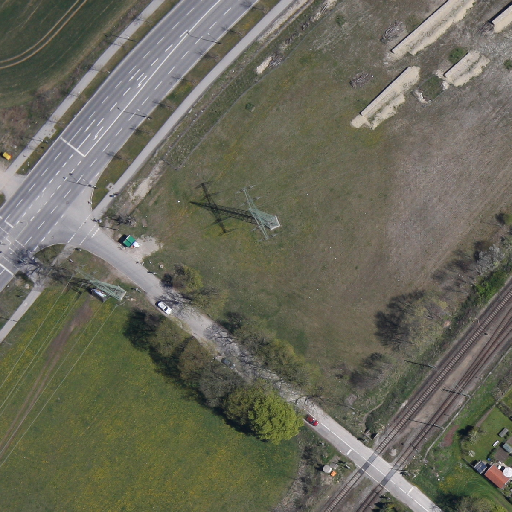
Referring expression: light-duty vehicle in the parking area